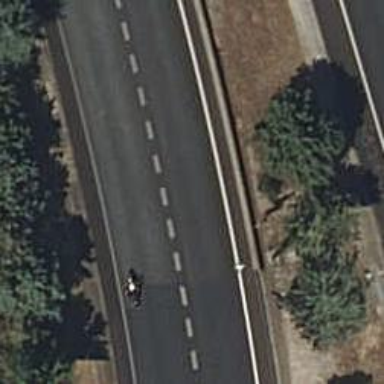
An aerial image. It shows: Trunk link highway with asphalt surface.